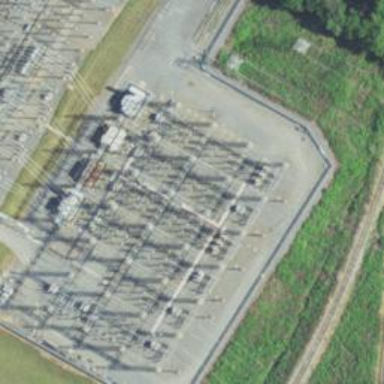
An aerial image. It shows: Switch used for power control.